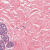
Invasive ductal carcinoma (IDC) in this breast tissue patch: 0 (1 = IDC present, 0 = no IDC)